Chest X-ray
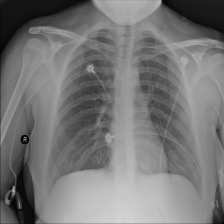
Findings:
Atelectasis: negative
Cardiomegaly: negative
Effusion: negative
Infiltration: negative
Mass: negative
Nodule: negative
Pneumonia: negative
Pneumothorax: negative
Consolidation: negative
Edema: negative
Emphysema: negative
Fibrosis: negative
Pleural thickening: negative
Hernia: negative